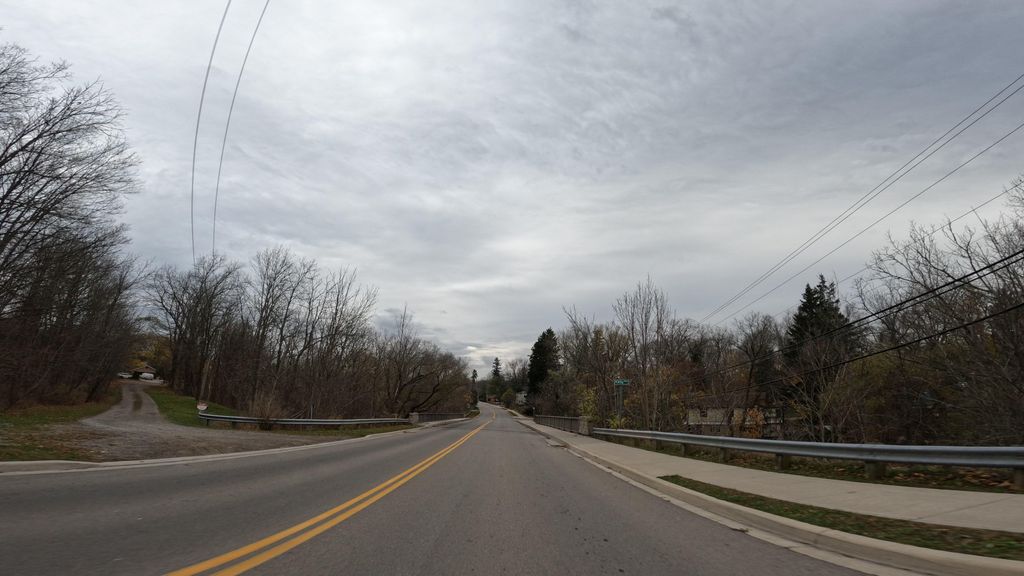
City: hamilton